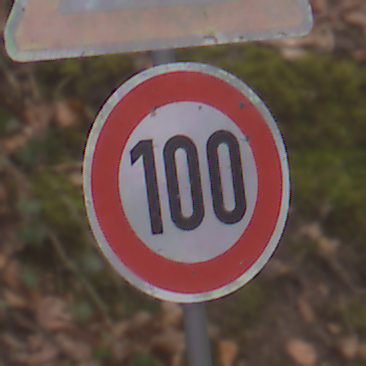
Verkehrszeichen: Geschwindigkeit100
Zusatzzeichen oben: RadverkehrRechts
Umgebung: Outdoor, Nature
Tageszeit: Midday
Wetter: Overcast
Licht: Natural
Jahreszeit: Autumn
Kontrast: LowContrast